Field crop: tomato
Growth stage: 1
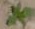
Species: solanum